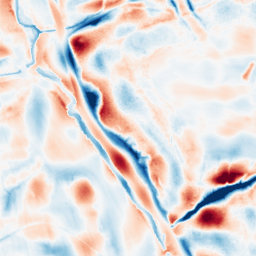
Category: wavelet
Decomposition family: wavelet_biorthogonal
Decomposition parameters: wavelet: bior5.5
level: 5
Upsampling method: sinc_hamming
Upsampling parameters: scale: 4
kernel_size: 8
Upsampling scale: 4